【题型】选择题　【知识点】平面几何　【难度】easy
如图，在$\triangle ABC$中，$\angle ACB=90^\circ$，$AC=2$，$BC=1$，点$A$、$C$分别在$x$轴、$y$轴上，当点$A$在$x$轴上运动时，点$C$随之在$y$轴上运动，在运动过程中，点$B$到原点$O$的最大距离是（ ）

\vspace{1em}
\noindent
A. $1+\sqrt{2}$ \quad B. $\sqrt{6}$ \quad C. $3$ \quad D. $\sqrt{5}$
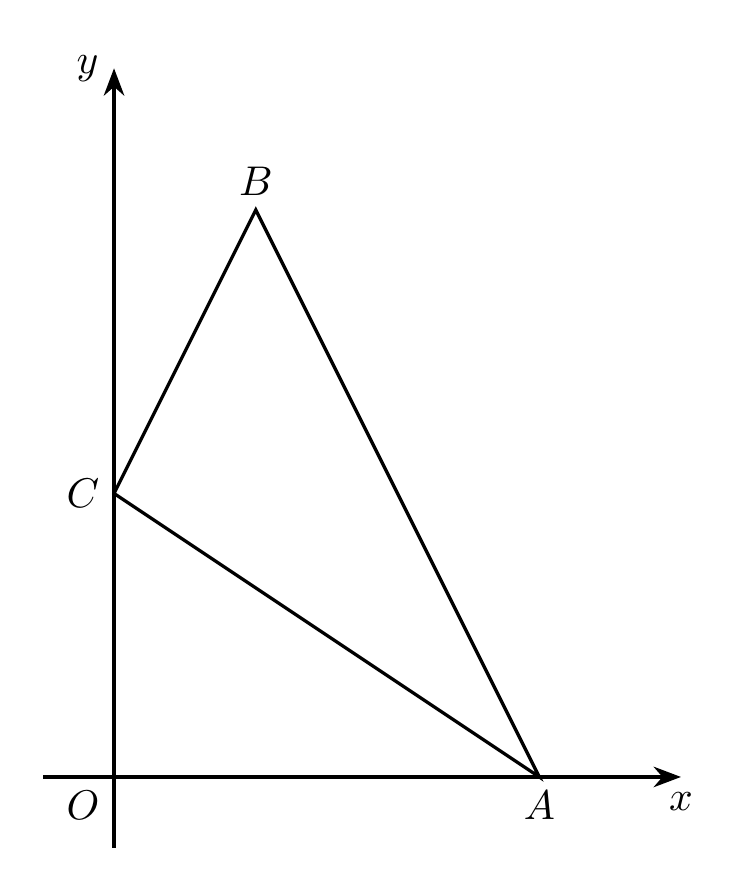
【解答】
\noindent
【答案】$\boldsymbol{A}$

\vspace{1em}
\noindent
【详解】取$AC$的中点$D$，连接$BD$，$OD$。

$\because \angle ACB = 90^\circ$，$\therefore |OD| = \frac{1}{2}|AC| = 1$，

$BD = \sqrt{1^2 + 1^2} = \sqrt{2}$，

由图象可知$|BO| \le |BD| + |DO| = \sqrt{2} + 1$，

当$B$，$O$，$D$三点共线时，等号成立，

所以点$B$到原点$O$的最大距离是$\sqrt{2} + 1$。

故选：$\boldsymbol{A}$。
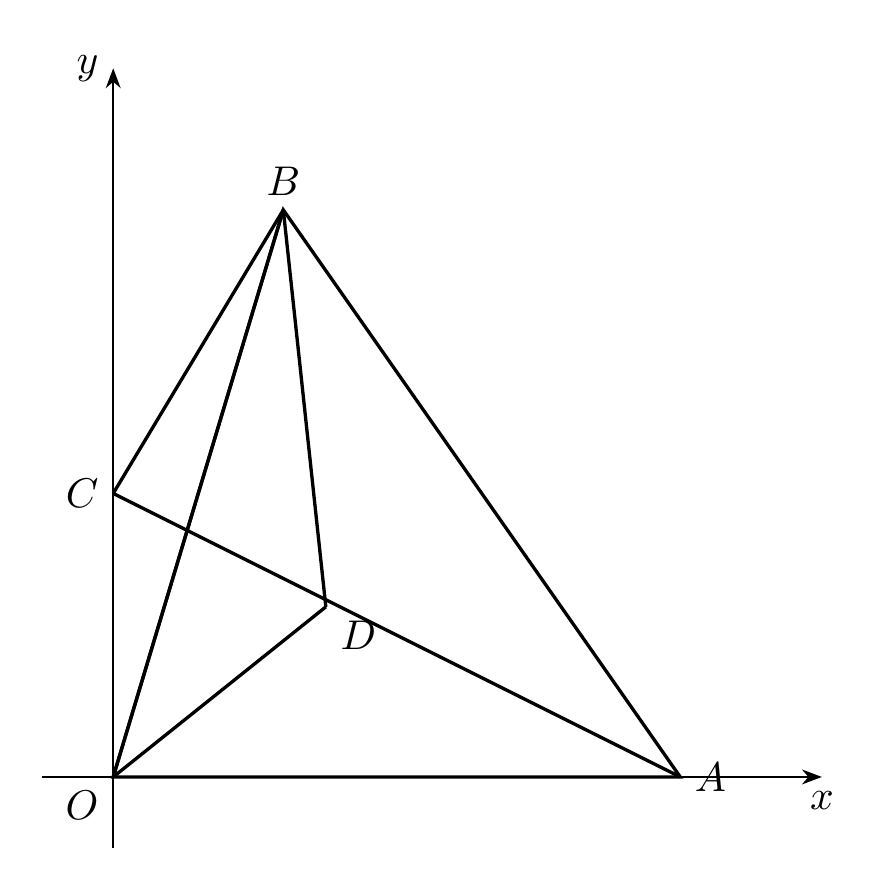